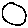
Label: circle